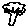
Label: tree